Question: I have this code which I used for update database from DataGrid
'''
using System;
using System.Collections.Generic;
using System.ComponentModel;
using System.Data;
using System.Drawing;
using System.Linq;
using System.Text;
using System.Windows.Forms;
using MySql.Data.MySqlClient;
namespace datagrid
{
public partial class Form1 : Form
{
private MySqlConnection conn;
private DataTable data;
private MySqlDataAdapter da;
private MySqlCommandBuilder cb;
public Form1()
{
InitializeComponent();
}
private void btnshow_Click(object sender, EventArgs e)
{
string c = "server=localhost;database=std;uid=root;password=";
conn = new MySqlConnection(c);
conn.Open();
data = new DataTable();
da = new MySqlDataAdapter("SELECT * FROM general",conn);
cb = new MySqlCommandBuilder(da);
da.Fill(data);
dataGridView1.DataSource = data;
}
private void btnupdate_Click(object sender, EventArgs e)
{
DataTable changes = data.GetChanges();
da.Update(changes);
data.AcceptChanges();
}
}
}
'''
now when I press the update button it shows me this exception:
> {"Dynamic SQL generation for the UpdateCommand is not supported against a SelectCommand that does not return any key column information."}
Now please tell me what should I do?

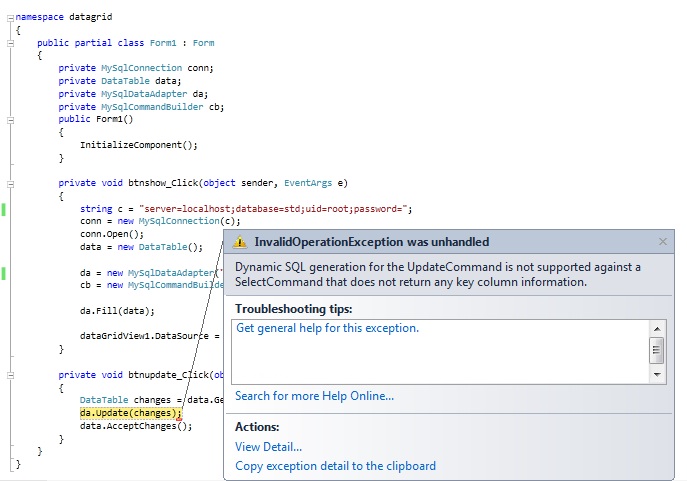
Answer: From this <URL> and a lot of others articles
> I'm pretty sure that those exceptions mean that your select query
needs to return the primary key of the table. If you table doesn't
have a primary key, you need to set one.Otherwise, you should create your DeleteCommand and UpdateCommand
manually and assign them to the respective properties.